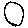
Label: circle